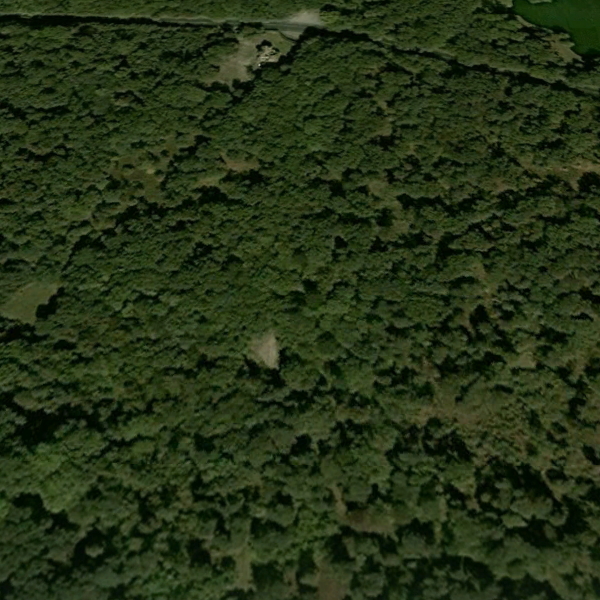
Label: Forest